Aerial crown-view tile of a tropical tree (Barro Colorado Island, Panama), acquired 20250616:
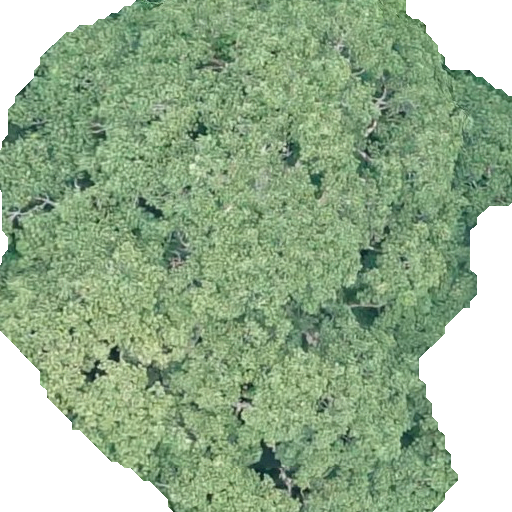
Species: Sterculia apetala
GBIF accepted scientific name: Sterculia apetala
Crown area: 352.788 m²